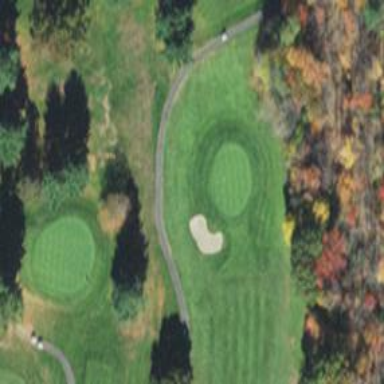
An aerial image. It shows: Footway that doubles as golf path.